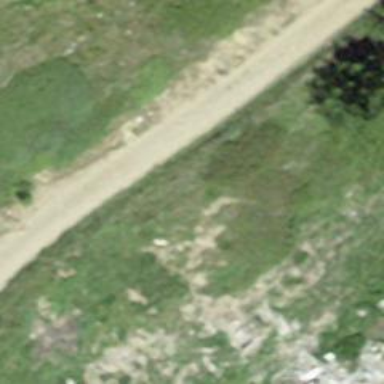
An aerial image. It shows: Unpaved track with grade4 tracktype.